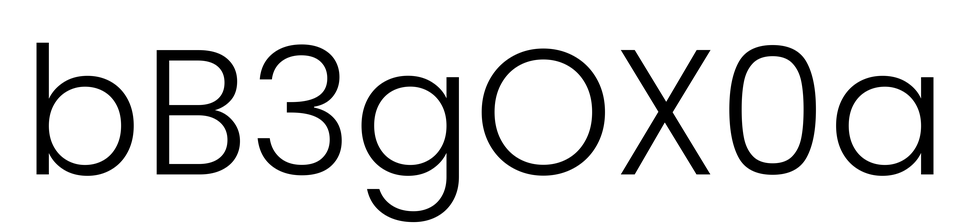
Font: Poppins-Light